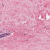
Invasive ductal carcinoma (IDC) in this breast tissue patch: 0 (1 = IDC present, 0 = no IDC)